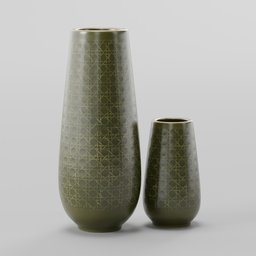
Label: decoration